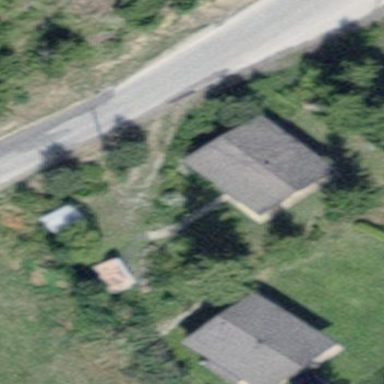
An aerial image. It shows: Simple house.